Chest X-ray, PA view. Patient: 41 years old, sex F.
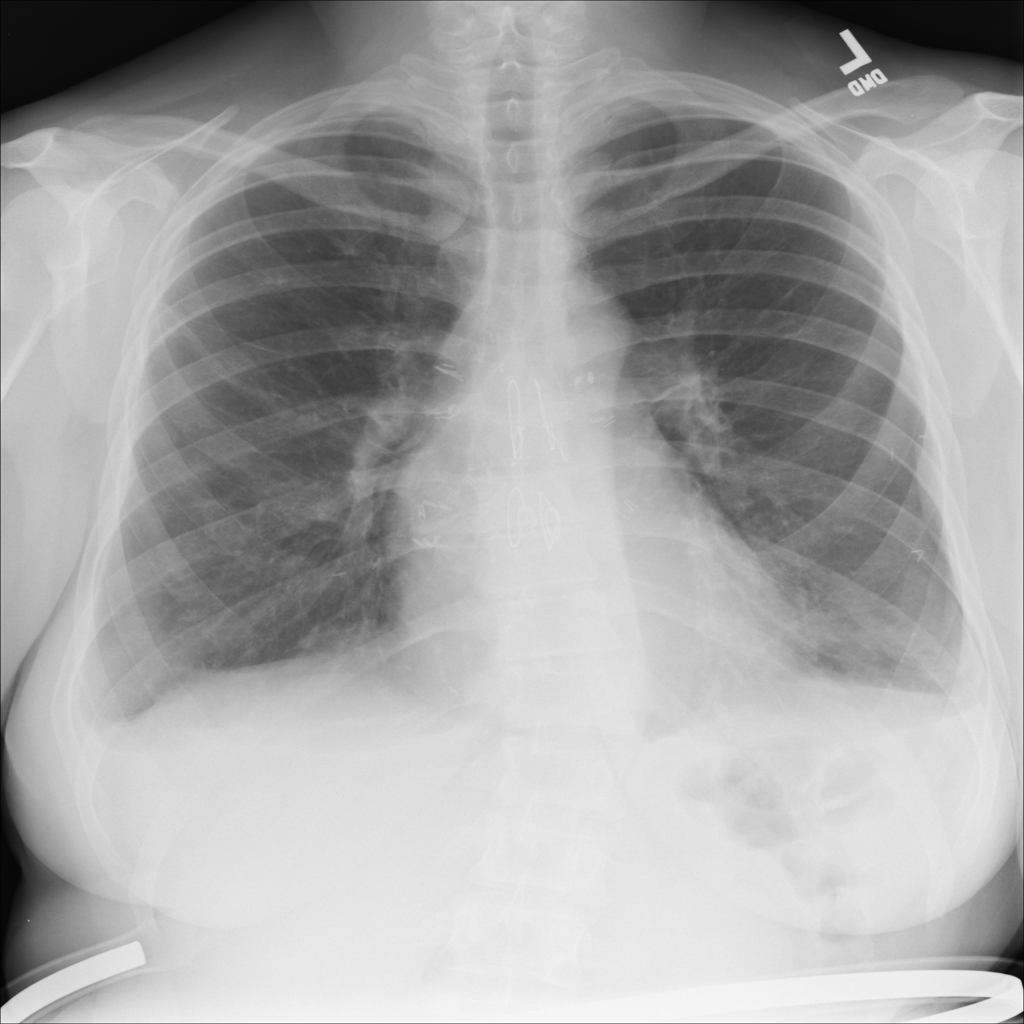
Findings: No Finding